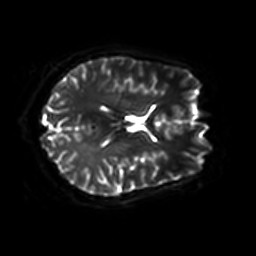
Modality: DWI
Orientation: axial
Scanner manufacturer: philips
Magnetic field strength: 7 T
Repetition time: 9.612 s
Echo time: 0.073 s